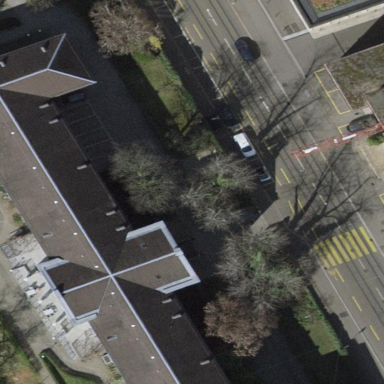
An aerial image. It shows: Parking lane designated for parking.